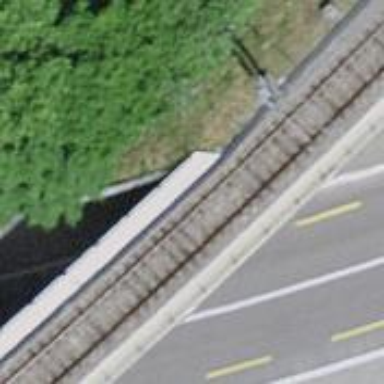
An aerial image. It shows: Retaining wall.